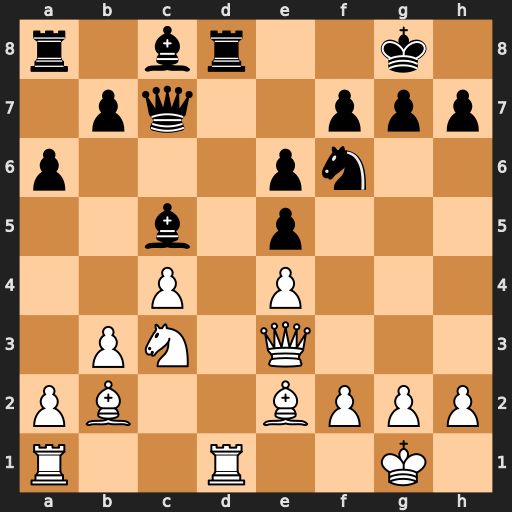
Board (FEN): r1br2k1/1pq2ppp/p3pn2/2b1p3/2P1P3/1PN1Q3/PB2BPPP/R2R2K1
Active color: w
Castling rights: -
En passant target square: -
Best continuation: Rxd8+ Qxd8 Qxc5